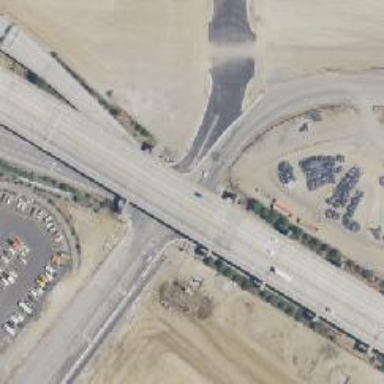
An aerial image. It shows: Primary link highway.